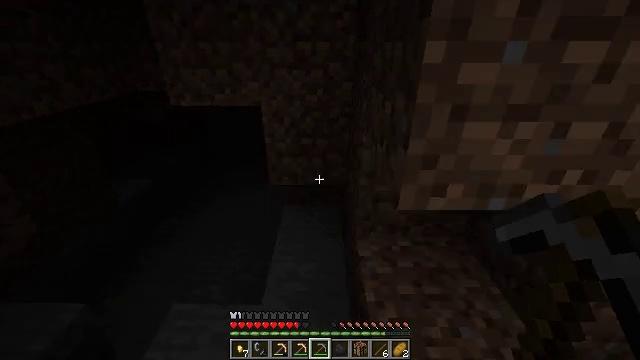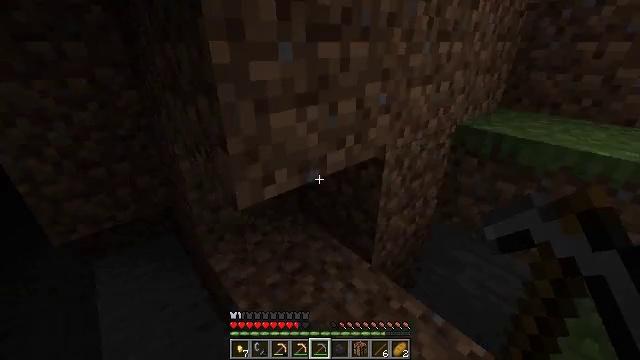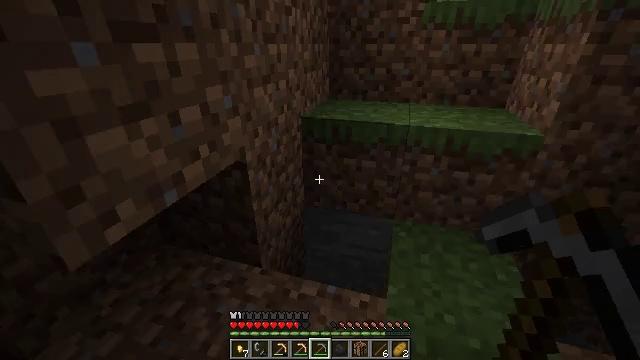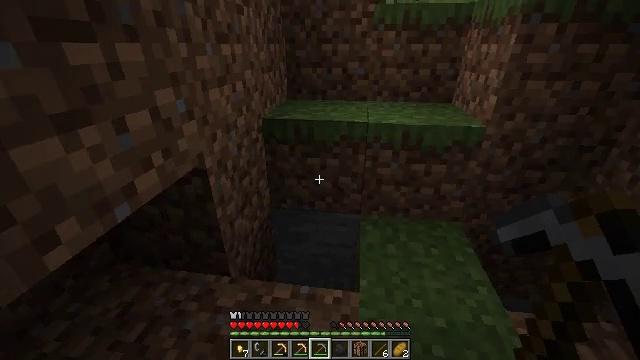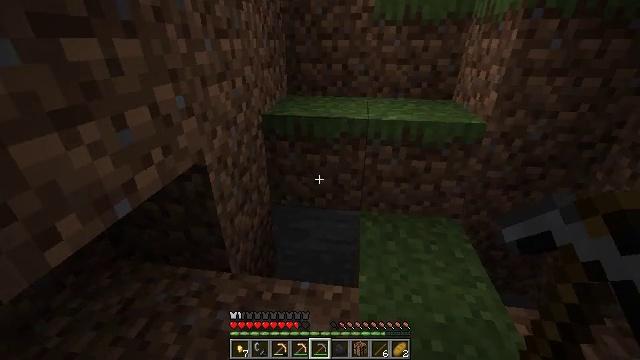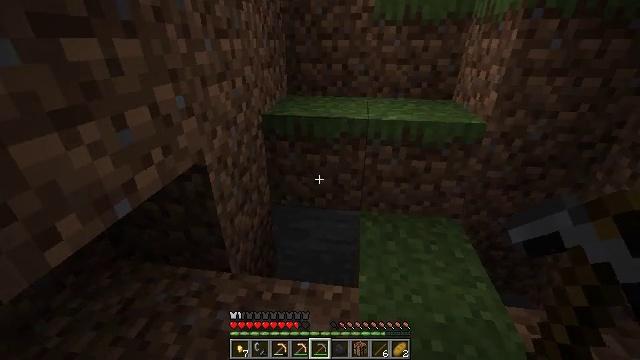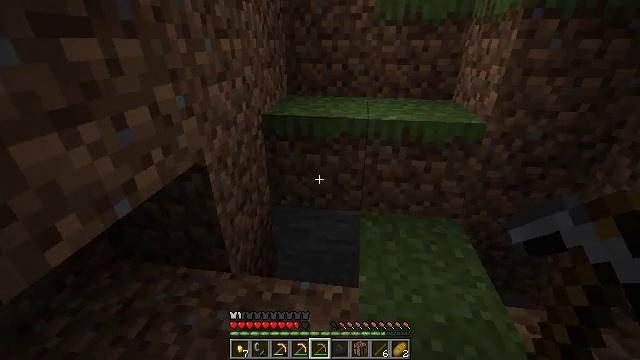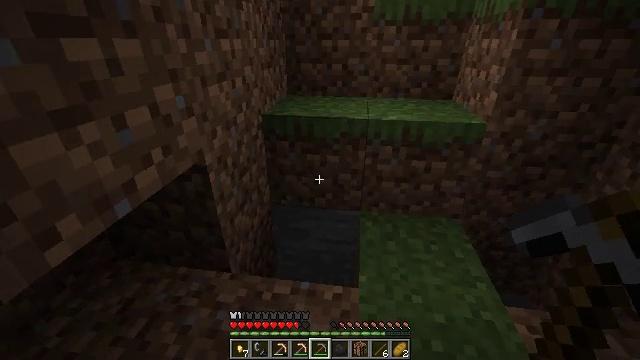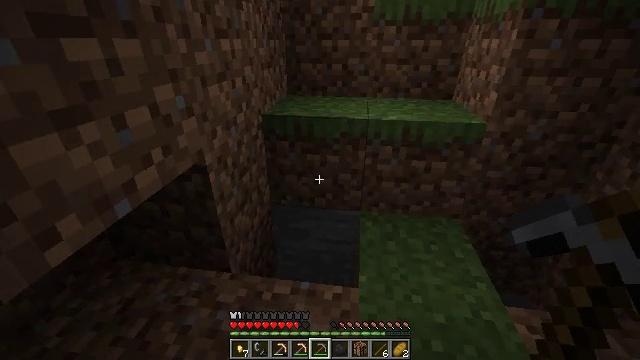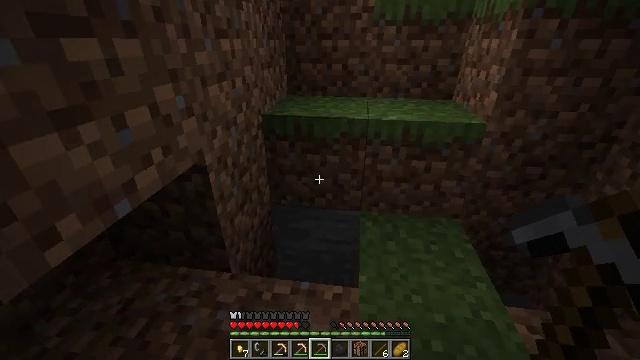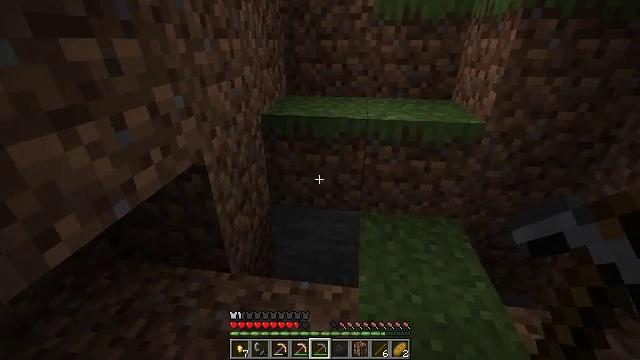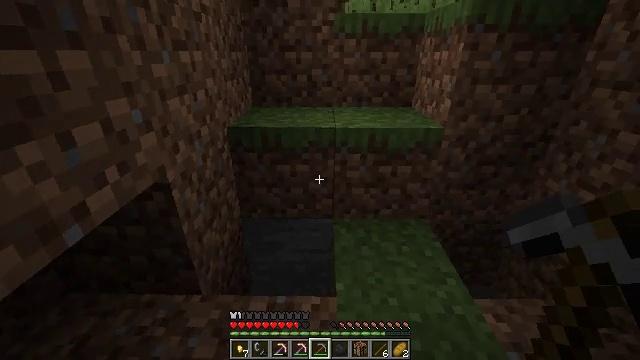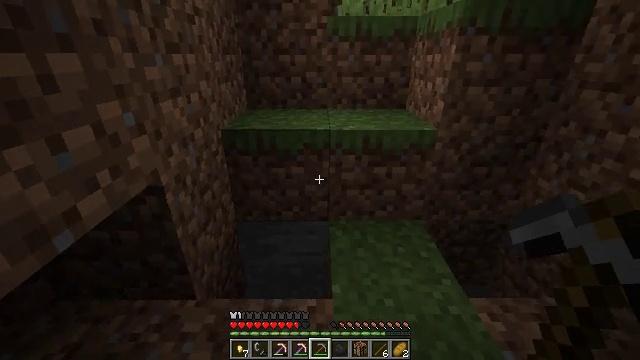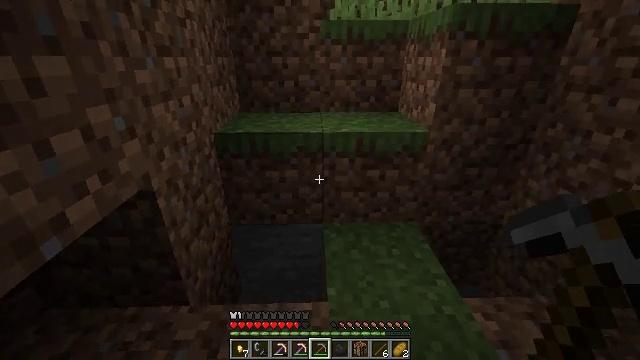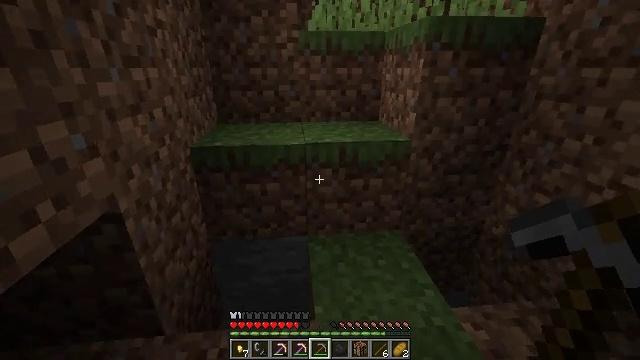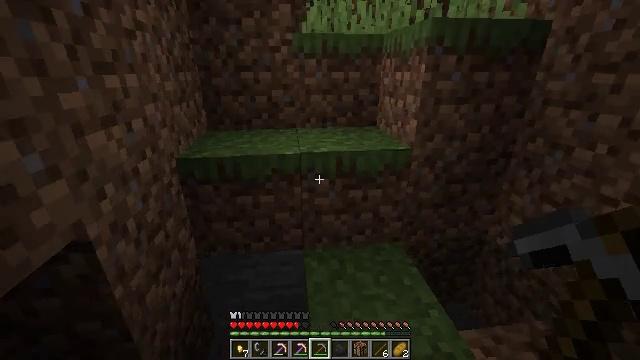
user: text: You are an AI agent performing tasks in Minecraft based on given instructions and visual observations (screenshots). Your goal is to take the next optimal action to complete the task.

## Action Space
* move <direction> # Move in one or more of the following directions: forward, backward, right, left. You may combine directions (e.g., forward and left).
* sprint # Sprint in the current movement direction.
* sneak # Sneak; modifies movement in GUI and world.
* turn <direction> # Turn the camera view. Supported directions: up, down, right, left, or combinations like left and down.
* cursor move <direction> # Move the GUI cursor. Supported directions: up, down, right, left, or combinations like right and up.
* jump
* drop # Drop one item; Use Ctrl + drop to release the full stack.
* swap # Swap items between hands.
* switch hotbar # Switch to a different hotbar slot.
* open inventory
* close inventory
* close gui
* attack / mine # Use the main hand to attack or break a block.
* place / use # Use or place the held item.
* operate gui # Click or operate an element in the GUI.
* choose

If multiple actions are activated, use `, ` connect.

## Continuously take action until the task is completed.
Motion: motion action
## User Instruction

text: Gather some oak stairs for reuse.
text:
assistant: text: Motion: turn right
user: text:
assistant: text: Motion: turn right
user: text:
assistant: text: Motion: turn right
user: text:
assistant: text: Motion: no_op
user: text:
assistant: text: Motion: no_op
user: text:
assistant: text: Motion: no_op
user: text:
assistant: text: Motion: no_op
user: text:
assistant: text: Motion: no_op
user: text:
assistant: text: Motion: no_op
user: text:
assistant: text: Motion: no_op
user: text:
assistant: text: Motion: turn right and up
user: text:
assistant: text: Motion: turn right
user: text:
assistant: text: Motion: turn right
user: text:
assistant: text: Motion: move forward, turn right and up
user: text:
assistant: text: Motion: move forward, turn right
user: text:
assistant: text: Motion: move forward
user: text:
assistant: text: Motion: move forward
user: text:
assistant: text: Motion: move forward
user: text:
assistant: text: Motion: move forward
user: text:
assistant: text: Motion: move forward
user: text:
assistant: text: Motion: move forward, jump
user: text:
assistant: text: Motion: move forward, jump
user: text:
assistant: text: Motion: move forward, jump
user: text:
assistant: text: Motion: move forward, jump
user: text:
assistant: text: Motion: move forward
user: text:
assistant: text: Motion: move forward
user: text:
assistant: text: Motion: move forward
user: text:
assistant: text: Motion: move forward, jump
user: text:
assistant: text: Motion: move forward, jump
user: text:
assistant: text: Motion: move forward, jump